Field crop: maize
Growth stage: 2
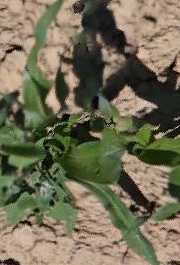
Species: maize